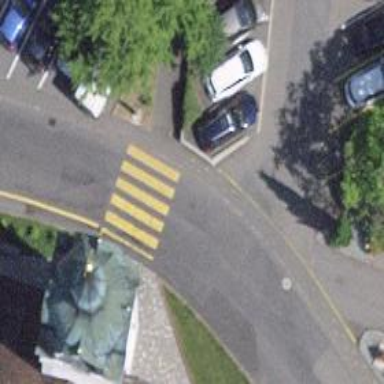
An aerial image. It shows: Uncontrolled zebra crossing with zebra markings.